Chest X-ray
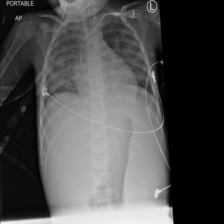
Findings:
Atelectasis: negative
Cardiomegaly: negative
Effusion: positive
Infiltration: negative
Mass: negative
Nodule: negative
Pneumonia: negative
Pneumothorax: negative
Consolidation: negative
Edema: negative
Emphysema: negative
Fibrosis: negative
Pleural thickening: negative
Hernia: negative